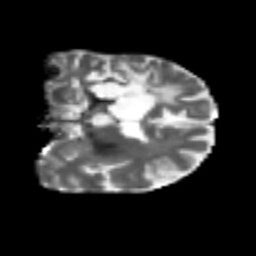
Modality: T2w
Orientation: coronal
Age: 57
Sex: male
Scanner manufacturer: siemens
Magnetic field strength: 3 T
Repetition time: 4.987 s
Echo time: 0.0792 s